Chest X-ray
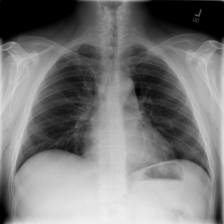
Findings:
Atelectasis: negative
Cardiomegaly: negative
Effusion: negative
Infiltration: negative
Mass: positive
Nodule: positive
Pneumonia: negative
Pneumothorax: negative
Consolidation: positive
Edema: negative
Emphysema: negative
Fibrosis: negative
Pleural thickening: negative
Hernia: negative